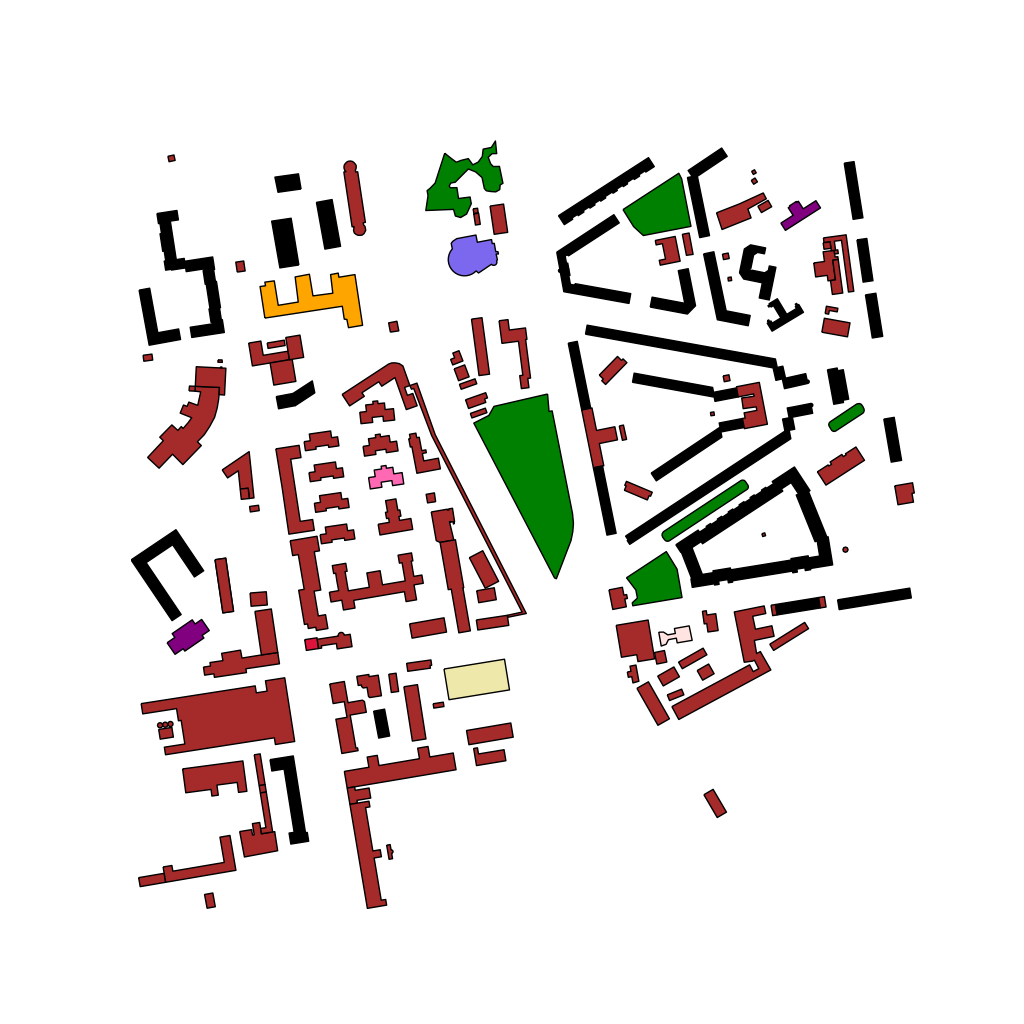
Tags: overhead vector_map, business, industrial, recreation, residential, special, transport, modern, soviet, high_rise, individual_rise, low_rise, medium_rise, density_1, Building, Church, Facility, Gas, Kinder, Park, Resto, School, Uni, Ythsport, 1.0 km²